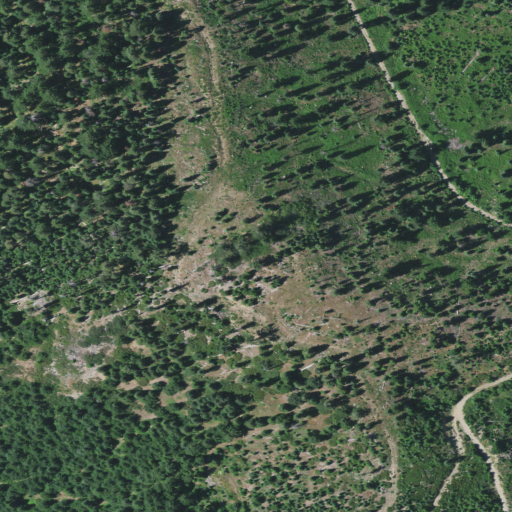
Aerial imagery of mountain in Oregon named Holcomb Peak containing evergreen forest, shrub, and mixed forest